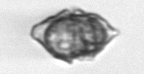
Label: Kryptoperidinium_triquetrum